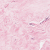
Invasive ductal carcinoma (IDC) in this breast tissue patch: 0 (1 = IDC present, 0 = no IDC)